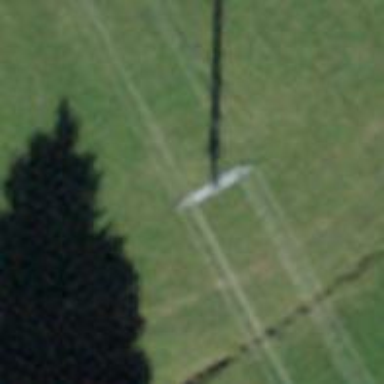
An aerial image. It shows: Concrete power pole.